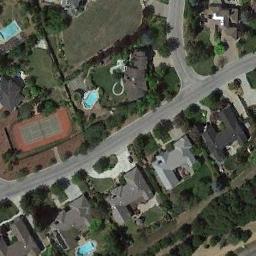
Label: tennis_court